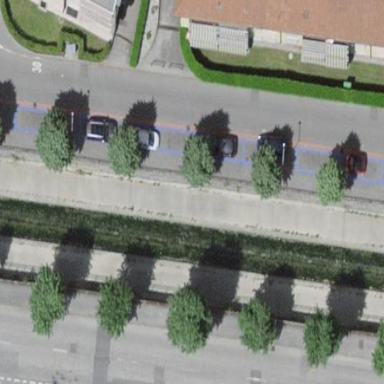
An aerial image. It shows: Parking area with asphalt surface.